Field crop: maize
Growth stage: 2
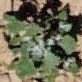
Species: chenopodium